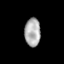
Tissue: skin
Cell type: Epithelial cells
Senescence score: 0.8851
Nuclear area (px): 435
Mean DAPI intensity: 174.572